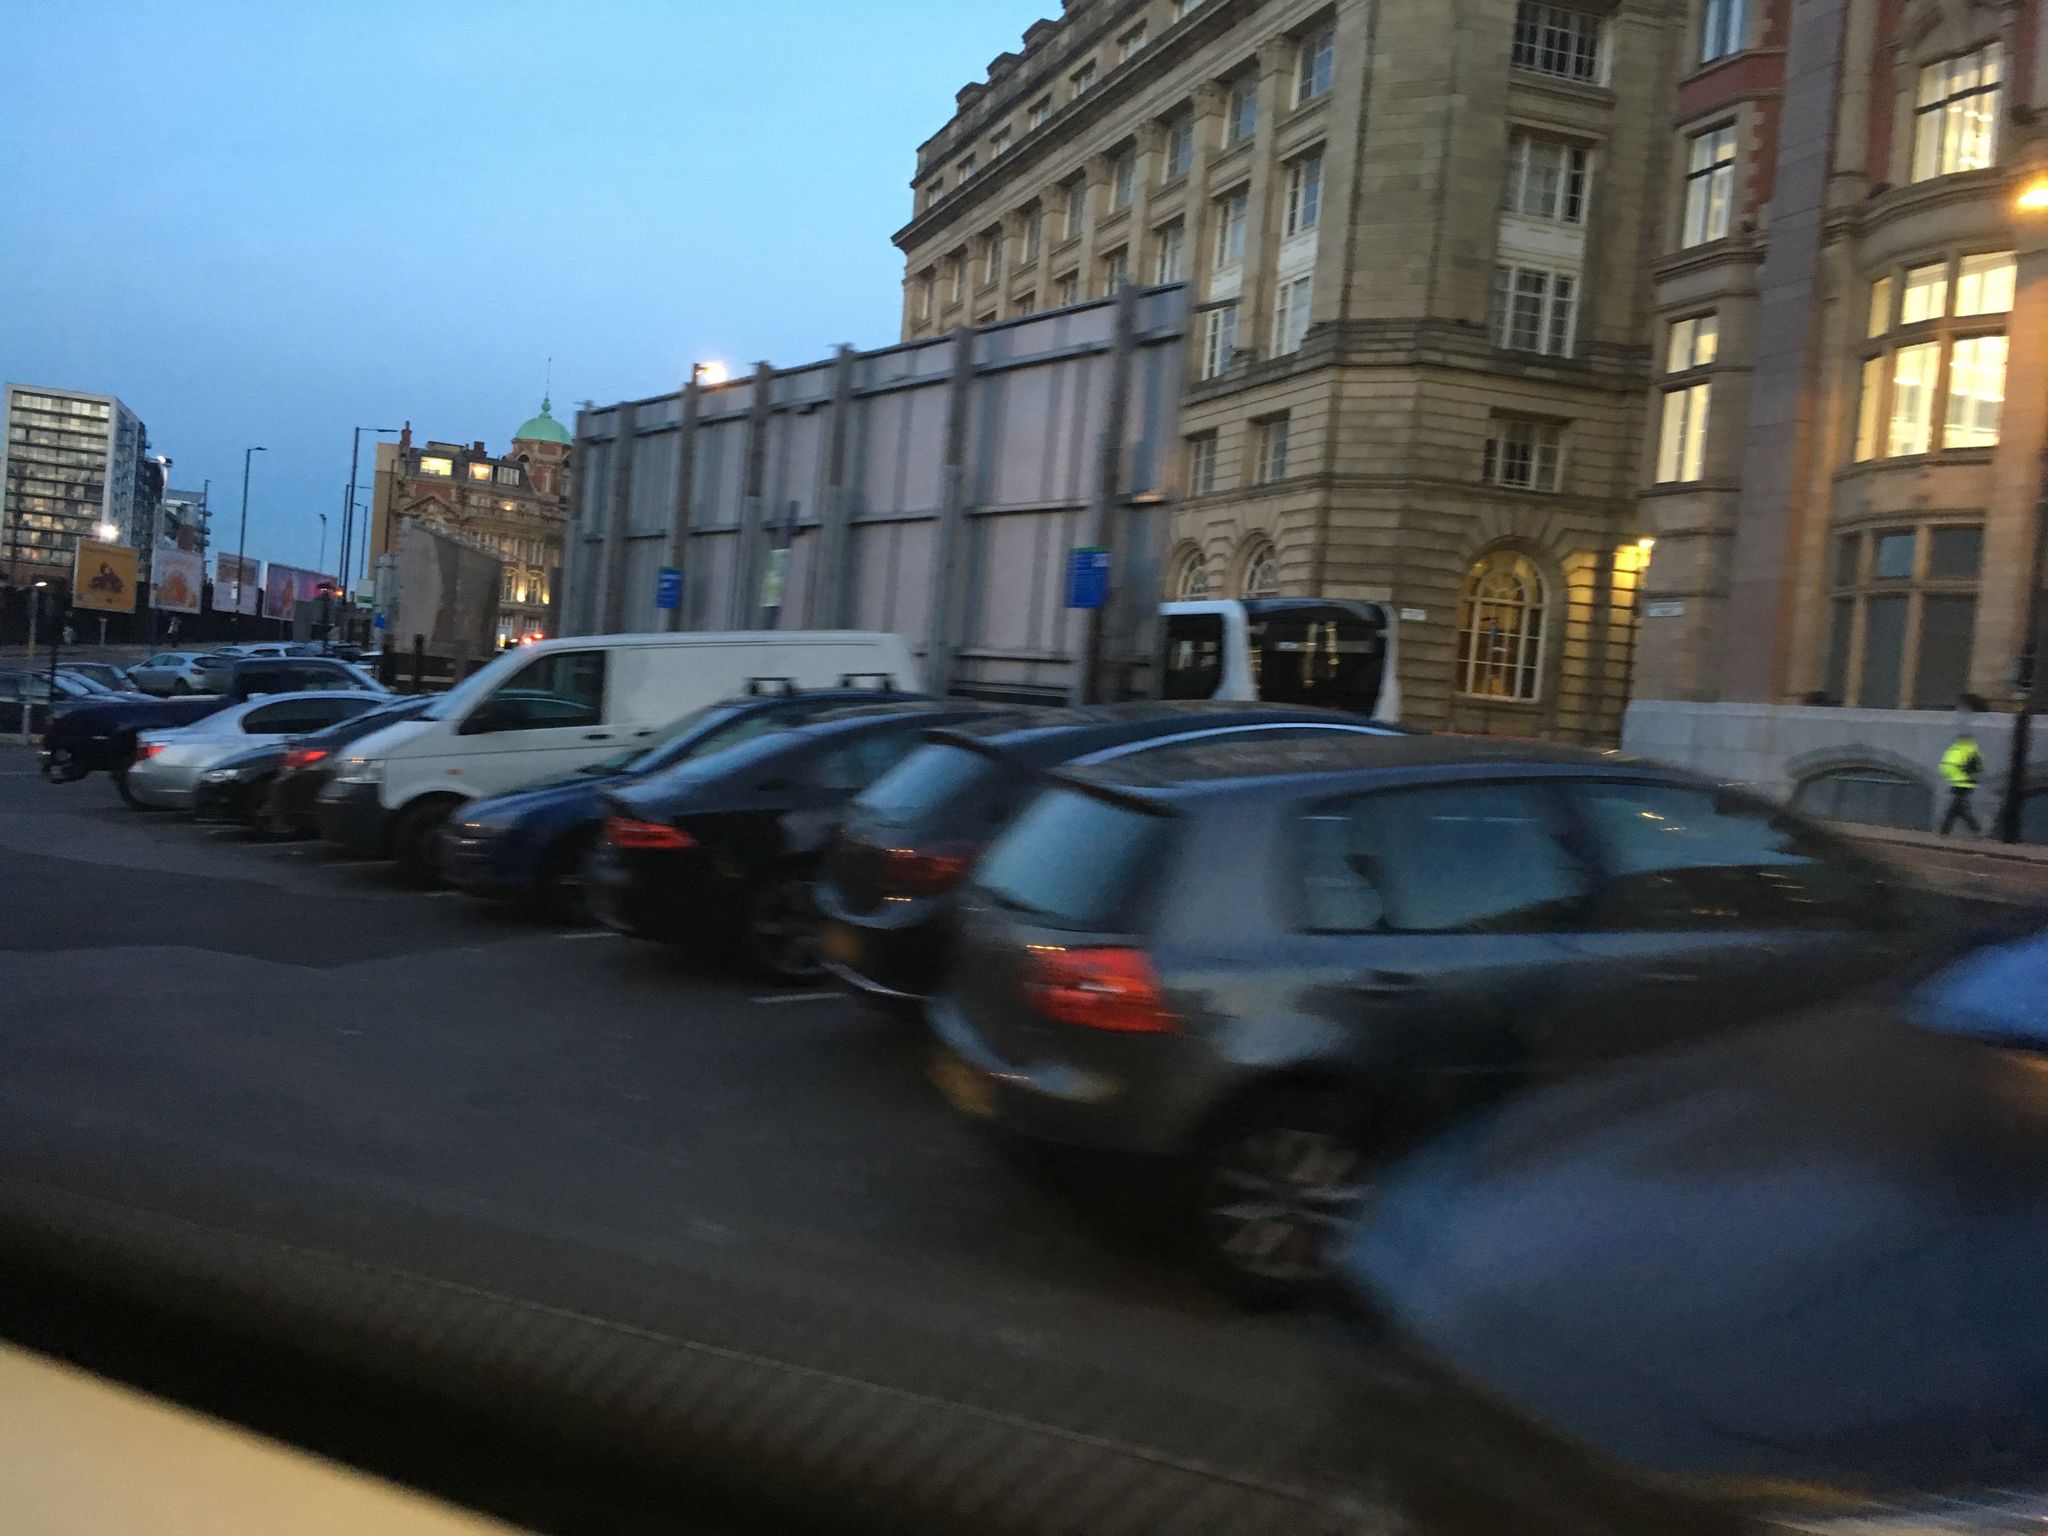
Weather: snowy
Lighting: dusk/dawn
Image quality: good
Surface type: driving surface
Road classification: pedestrian, service, cycleway
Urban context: urban centre
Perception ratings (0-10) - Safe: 0.91, Lively: 8.9, Beautiful: 4.99, Boring: 1.5, Depressing: 2.71, Wealthy: 8.35